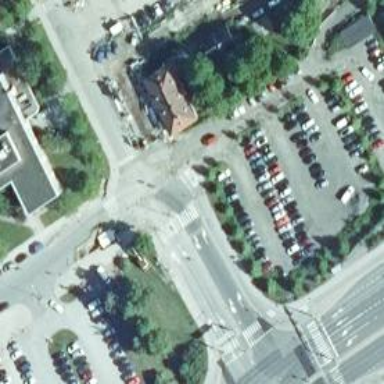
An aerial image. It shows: Crossing on the cycleway.